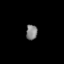
Tissue: lung
Cell type: Epithelial cells
Senescence score: 0.2129
Nuclear area (px): 169
Mean DAPI intensity: 129.503